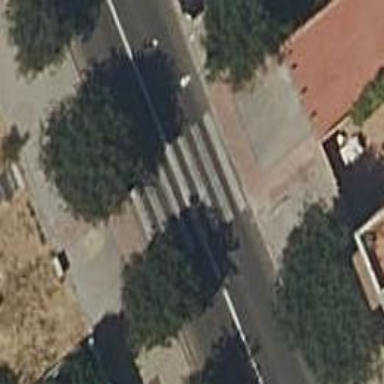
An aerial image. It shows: Uncontrolled zebra crossing on the road.